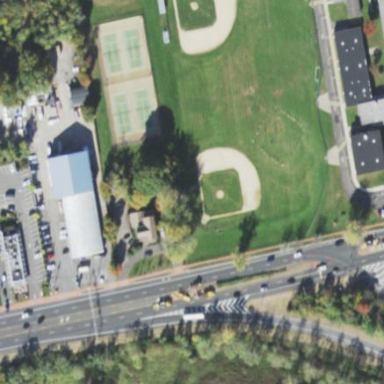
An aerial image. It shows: Baseball pitch for leisure and sports activities.